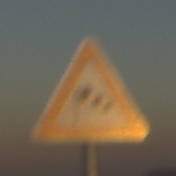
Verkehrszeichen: SeitenwindVonLinks
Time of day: SunriseSunset
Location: Outdoor (Nature)
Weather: Clear
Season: NotSpecified
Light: Natural